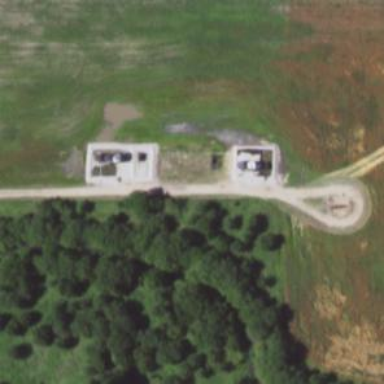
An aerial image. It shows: Storage tank with man-made structure.